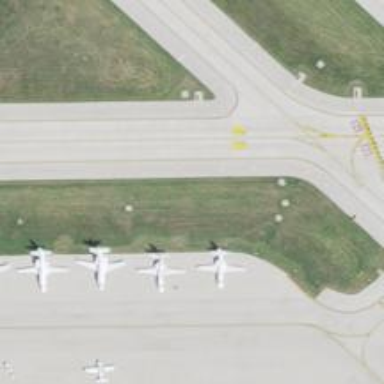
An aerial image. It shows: View of taxiway at the airport.